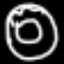
Label: donut